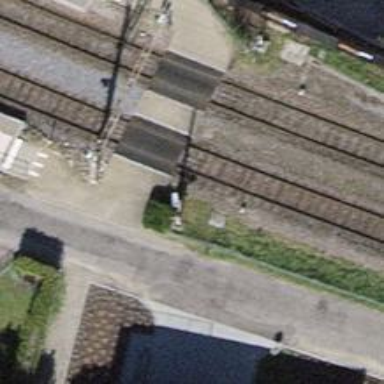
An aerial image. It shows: Railway crossing with full barrier.